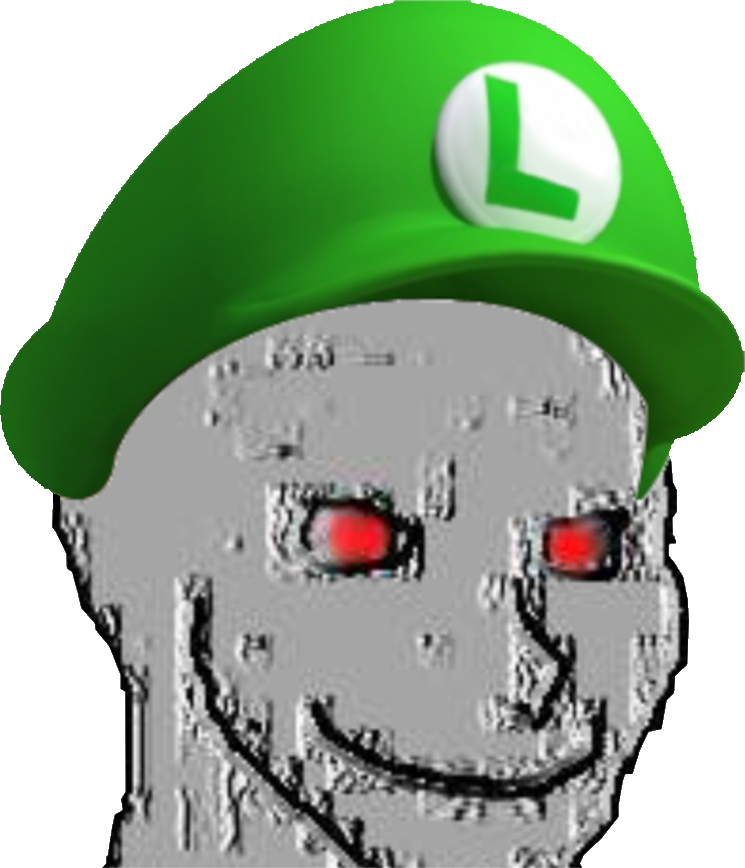
Label: 5_Oomer